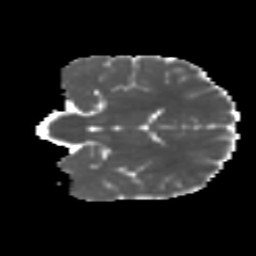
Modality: MD
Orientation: coronal
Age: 13
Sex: male
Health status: ill
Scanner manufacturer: ge
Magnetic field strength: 3 T
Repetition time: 6.752 s
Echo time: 0.079 s